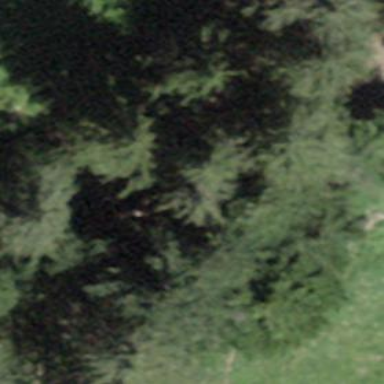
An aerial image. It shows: Forest area dominated by needle-leaved trees.